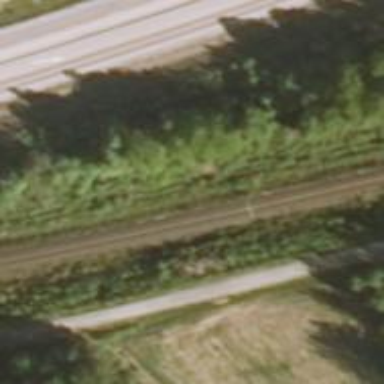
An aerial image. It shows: Railway track with continuous electrified contact line.